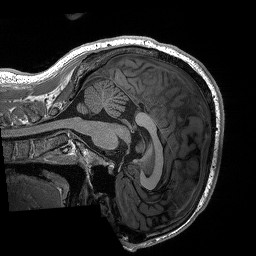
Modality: T1w
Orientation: sagittal
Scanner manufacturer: siemens
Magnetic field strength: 3 T
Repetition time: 2.3 s
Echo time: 0.00288 s